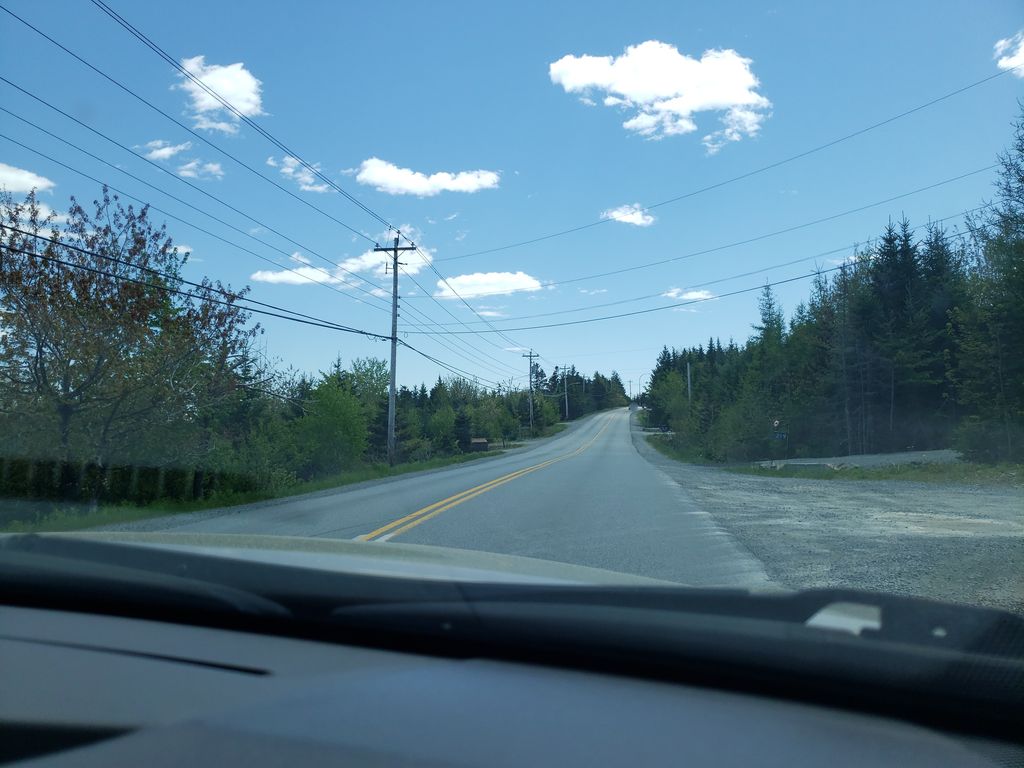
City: halifax